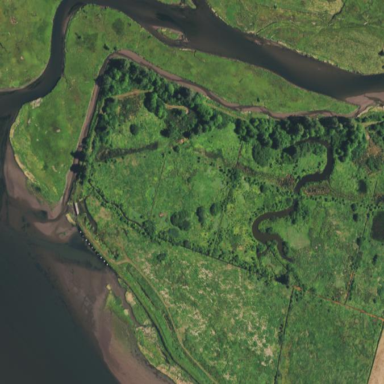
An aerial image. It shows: Islet in saltmarsh wetland area.